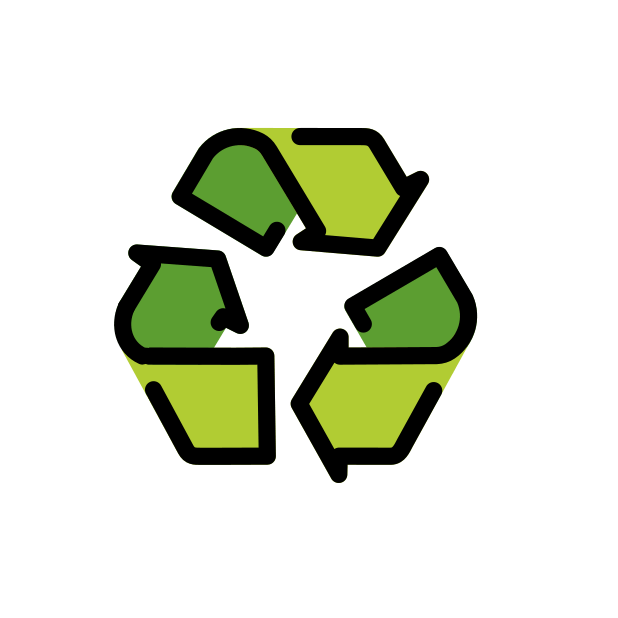
recycling symbol